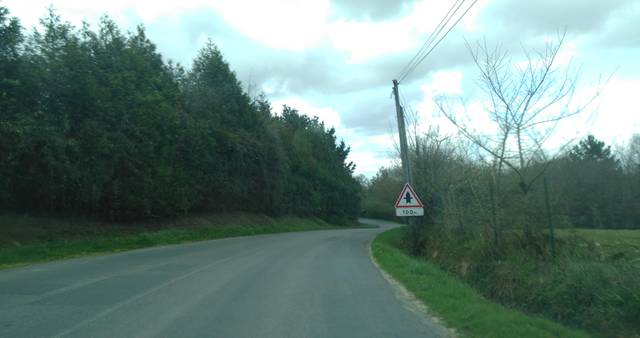
Region: France
Coordinates: 48.085, -1.758